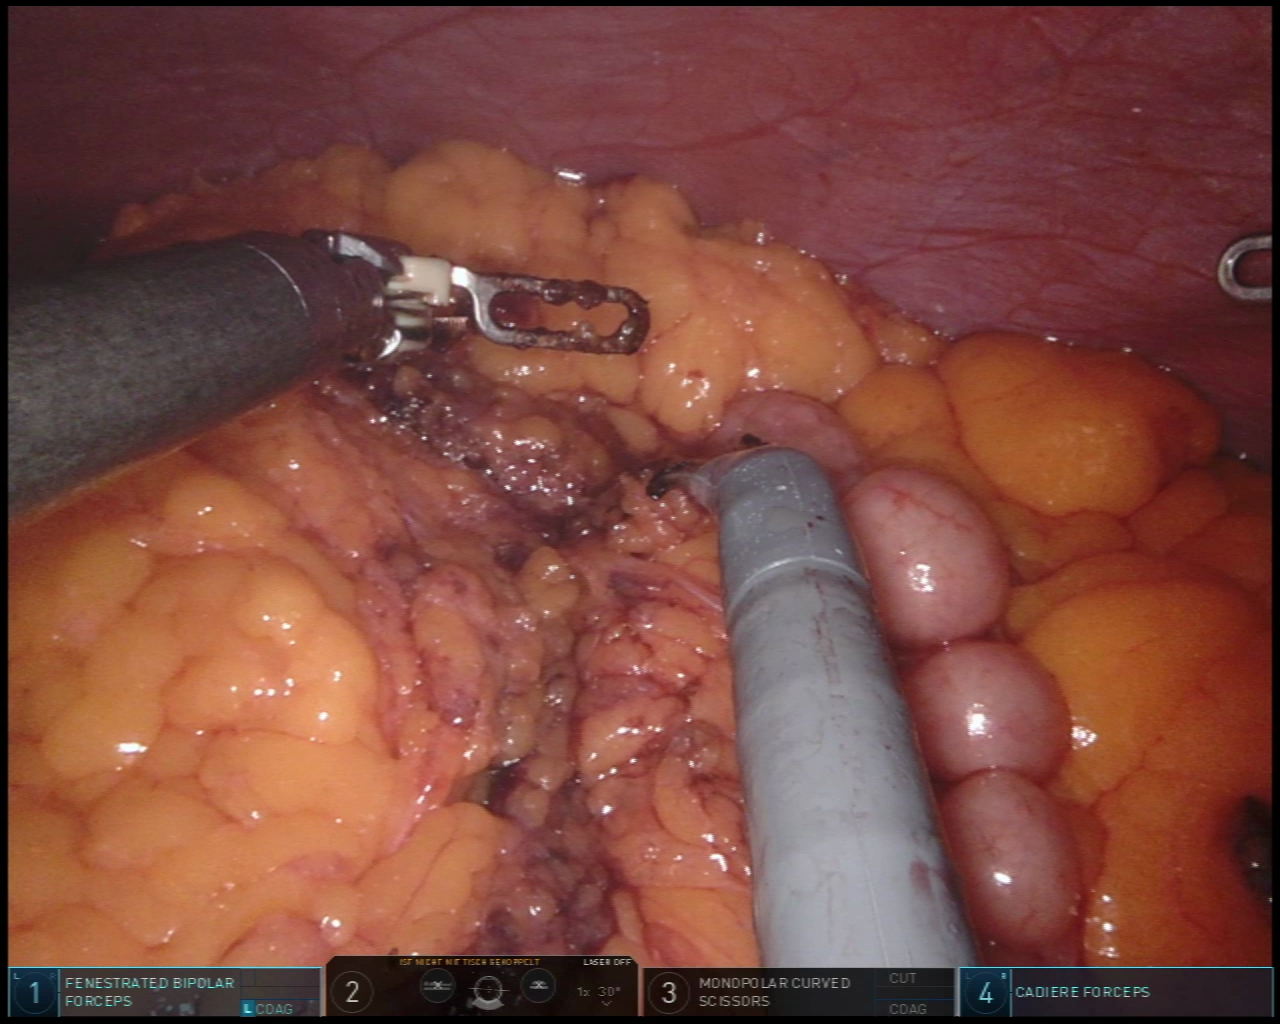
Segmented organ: colon
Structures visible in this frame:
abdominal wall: yes
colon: yes
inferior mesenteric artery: no
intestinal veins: no
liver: no
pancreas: no
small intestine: no
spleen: no
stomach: no
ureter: no
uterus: no
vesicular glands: no